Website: macys
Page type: billing-address
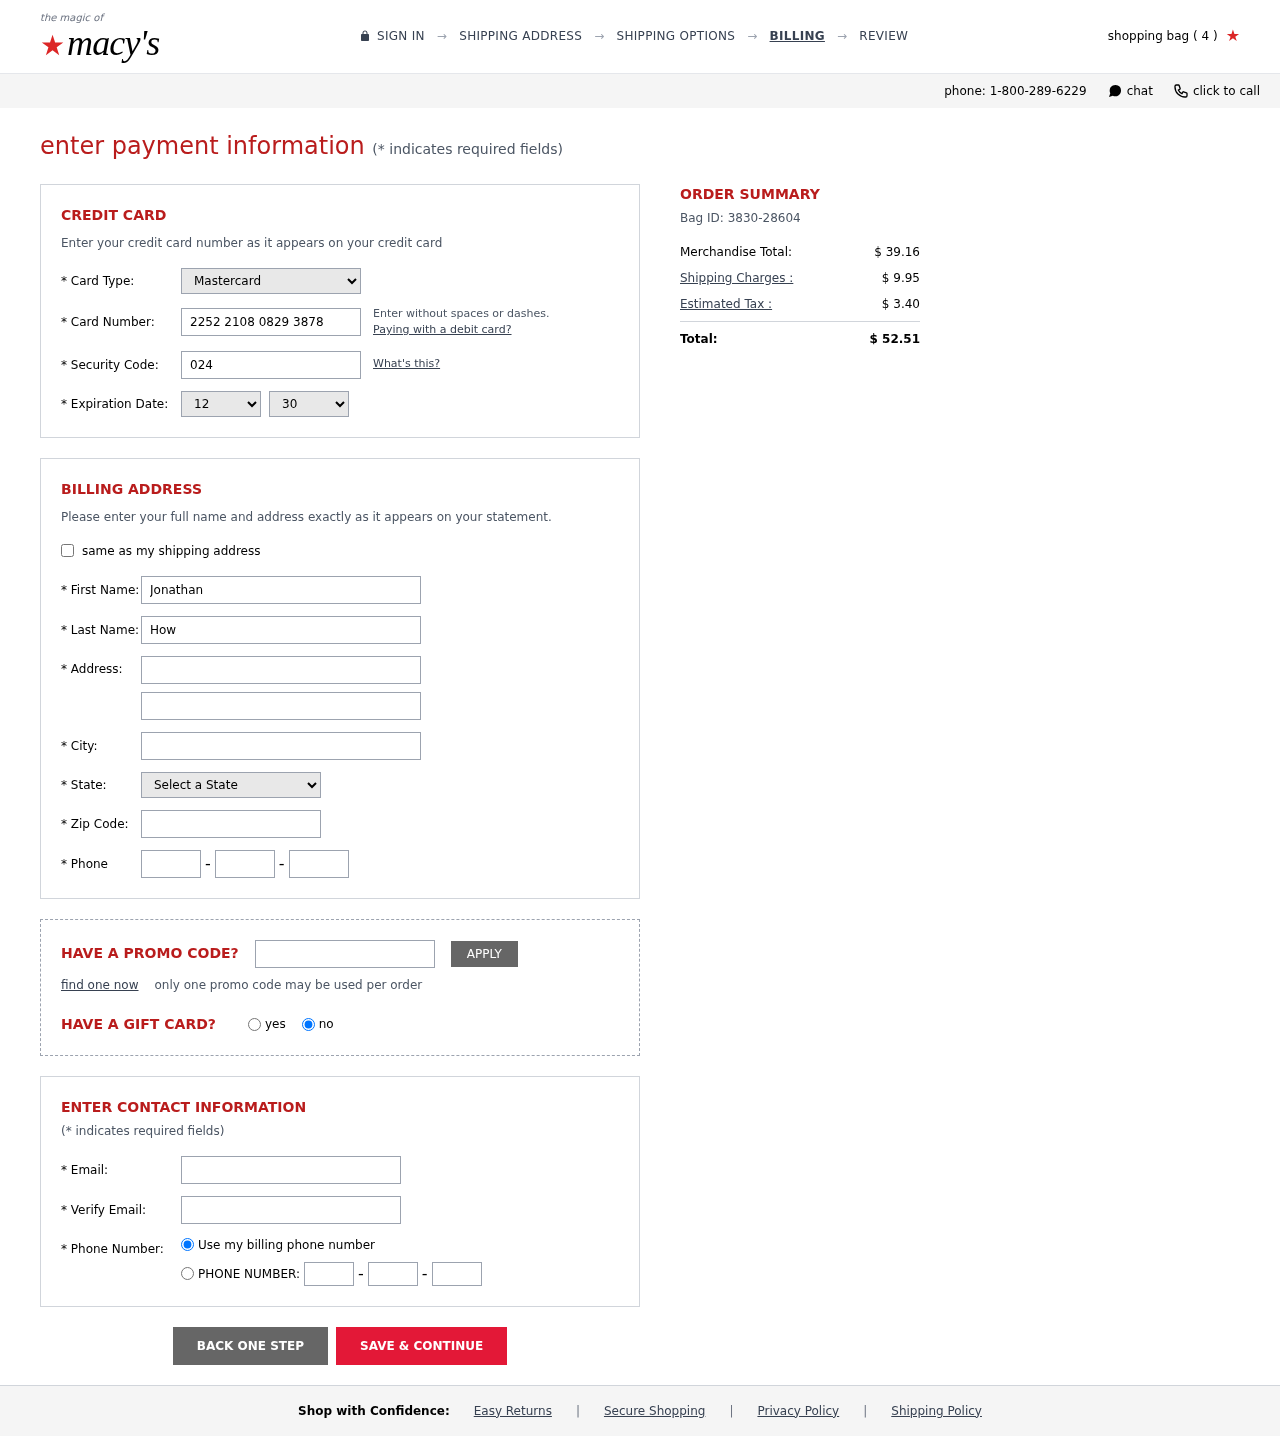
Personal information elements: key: PII_CARD_CVV
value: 024
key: PII_CARD_EXPIRY_MONTH
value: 12
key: PII_CARD_EXPIRY_YEAR
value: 30
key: PII_CARD_NUMBER
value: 2252 2108 0829 3878
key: PII_CARD_TYPE
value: Mastercard
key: PII_CITY
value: West Connie
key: PII_EMAIL
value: jhoward@hotmail.com
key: PII_FIRSTNAME
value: Jonathan
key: PII_LASTNAME
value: Howard
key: PII_PHONE_AREA
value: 474
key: PII_PHONE_PREFIX
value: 265
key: PII_PHONE_SUFFIX
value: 0324
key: PII_POSTCODE
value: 73384
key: PII_STATE_ABBR
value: NH
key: PII_STREET
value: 164 Davis Centers Suite 125
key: PII_STREET2
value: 130 Marcus Trace
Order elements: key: ORDER_NUM_ITEMS
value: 4
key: ORDER_ID
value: Bag ID: 3830-28604
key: ORDER_SUBTOTAL
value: $ 39.16
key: ORDER_SHIPPING_COST
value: $ 9.95
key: ORDER_TAX
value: $ 3.40
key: ORDER_TOTAL
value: $ 52.51